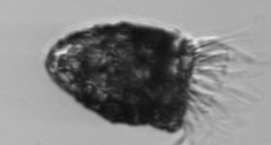
Label: Stenosemella_pacifica